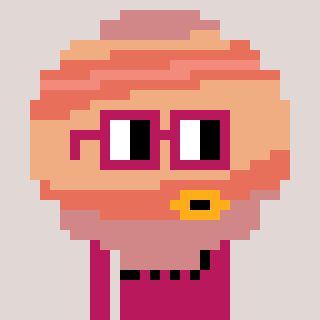
a pixel art character with square dark red glasses, a jupiter-shaped head and a darkpink-colored body on a warm background